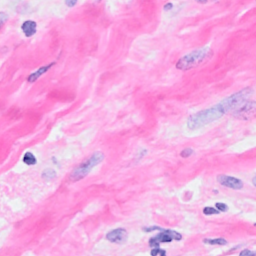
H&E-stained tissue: Breast